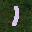
Label: 1